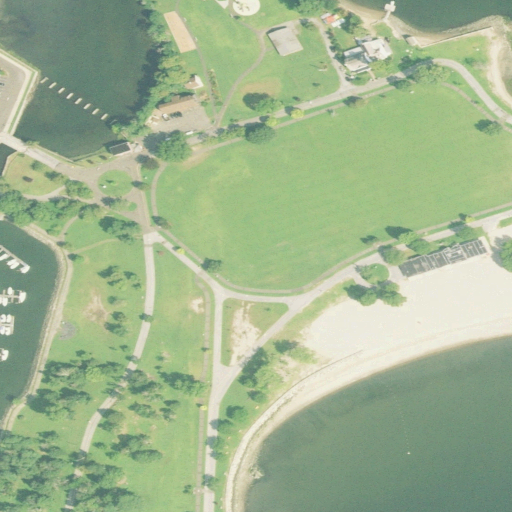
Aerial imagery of island in Connecticut named Cove Island containing low intensity development, open water, medium intensity development, open development, barren land, grassland, high intensity development, and herbaceous wetlands